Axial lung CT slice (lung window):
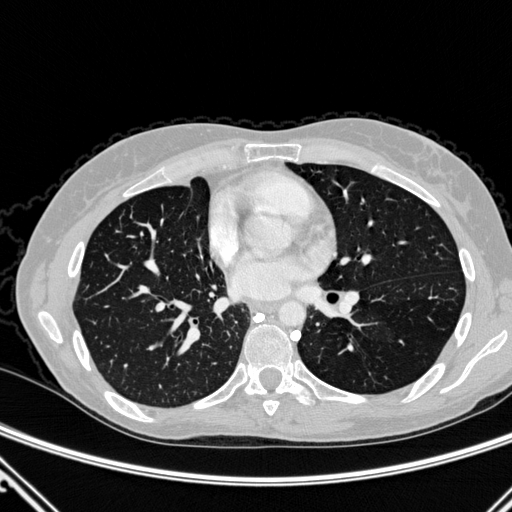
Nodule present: no